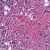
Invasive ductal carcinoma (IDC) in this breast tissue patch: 1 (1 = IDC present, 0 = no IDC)